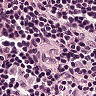
Metastatic tissue present: no